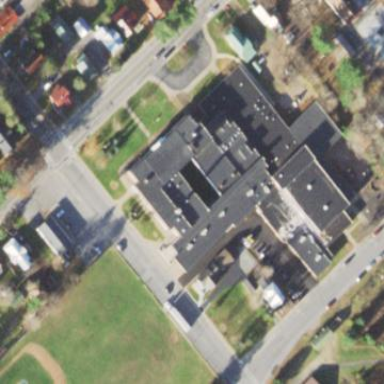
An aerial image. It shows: School building or complex.